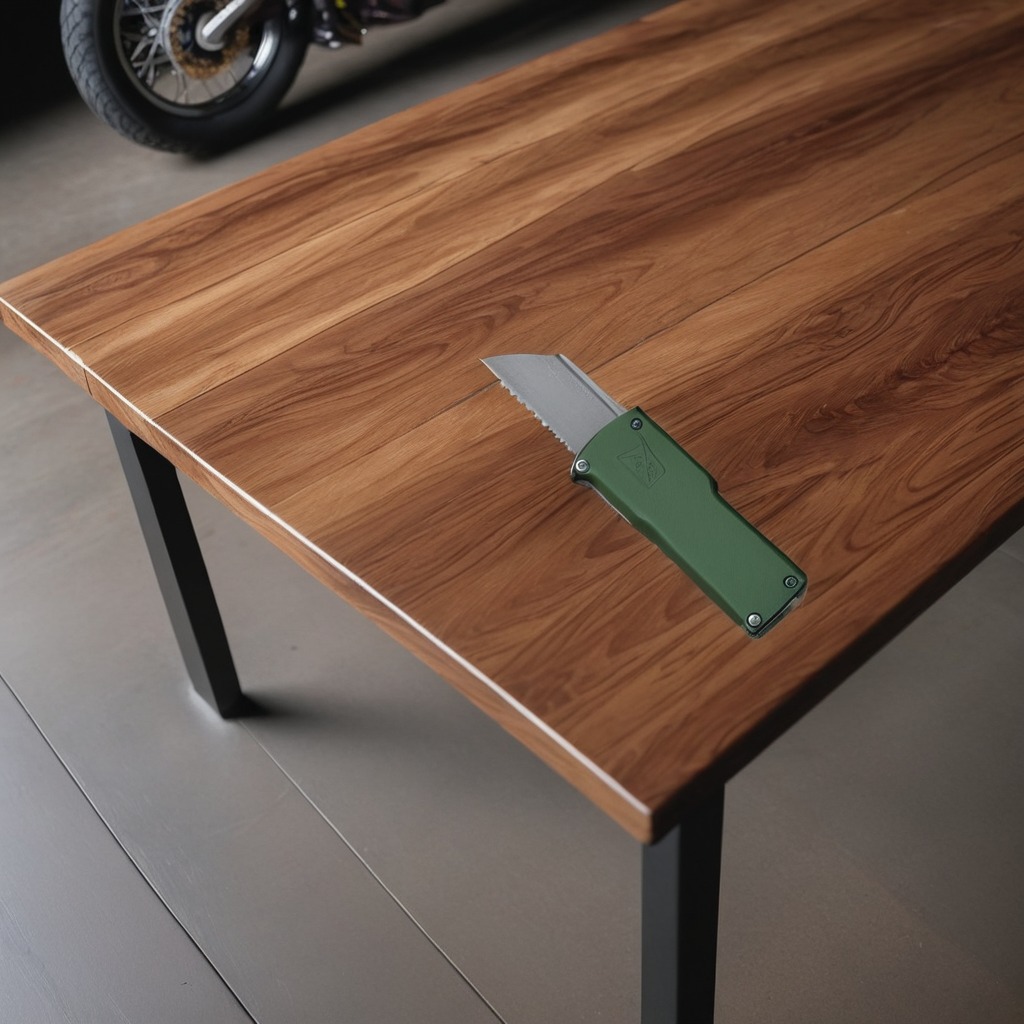
A utility knife lies on the table.